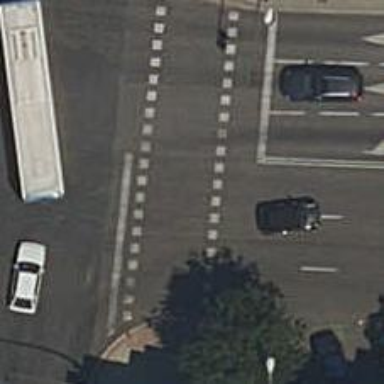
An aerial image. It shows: Crossing with traffic signals.